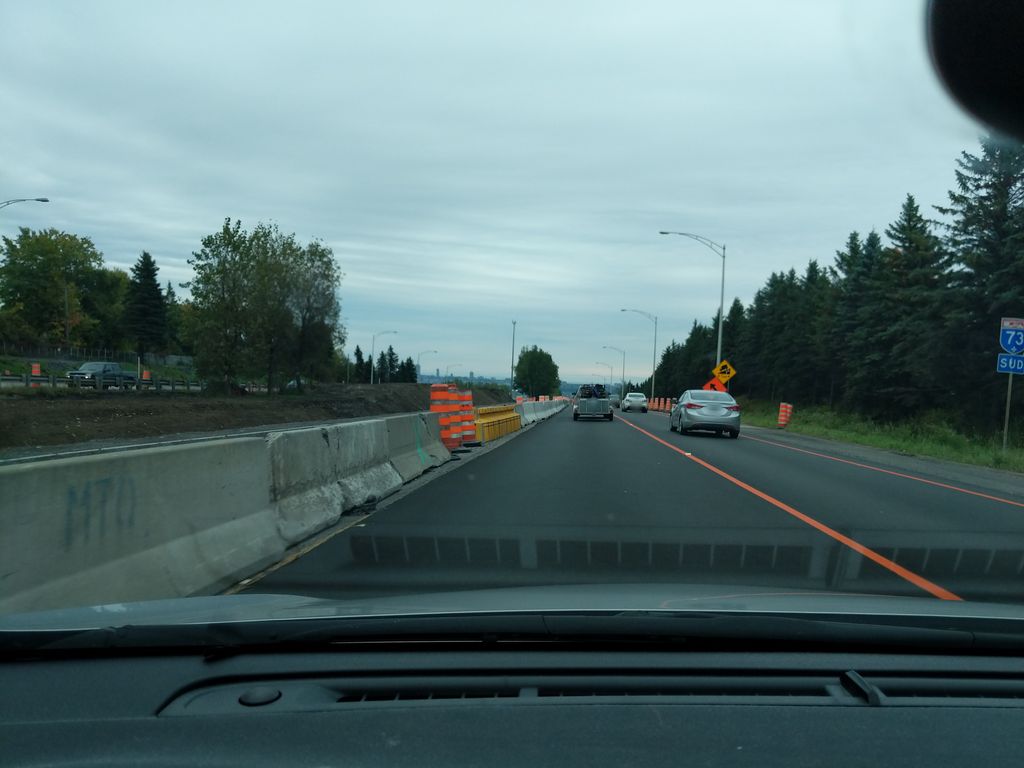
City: quebec_city